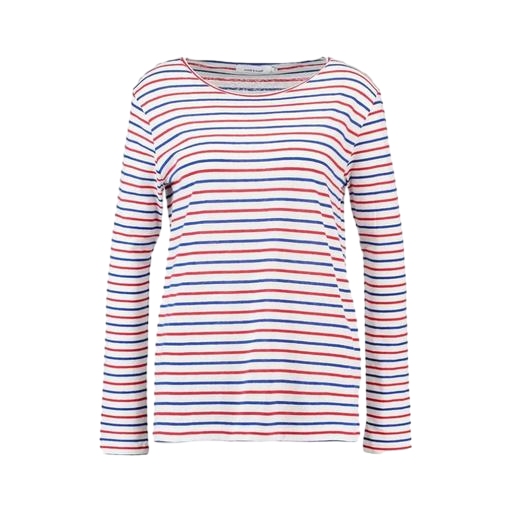
red women's striped long-sleeve t-shirt, blue women's striped long-sleeve t-shirt, white le nautical long-sleeved top, white background